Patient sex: M
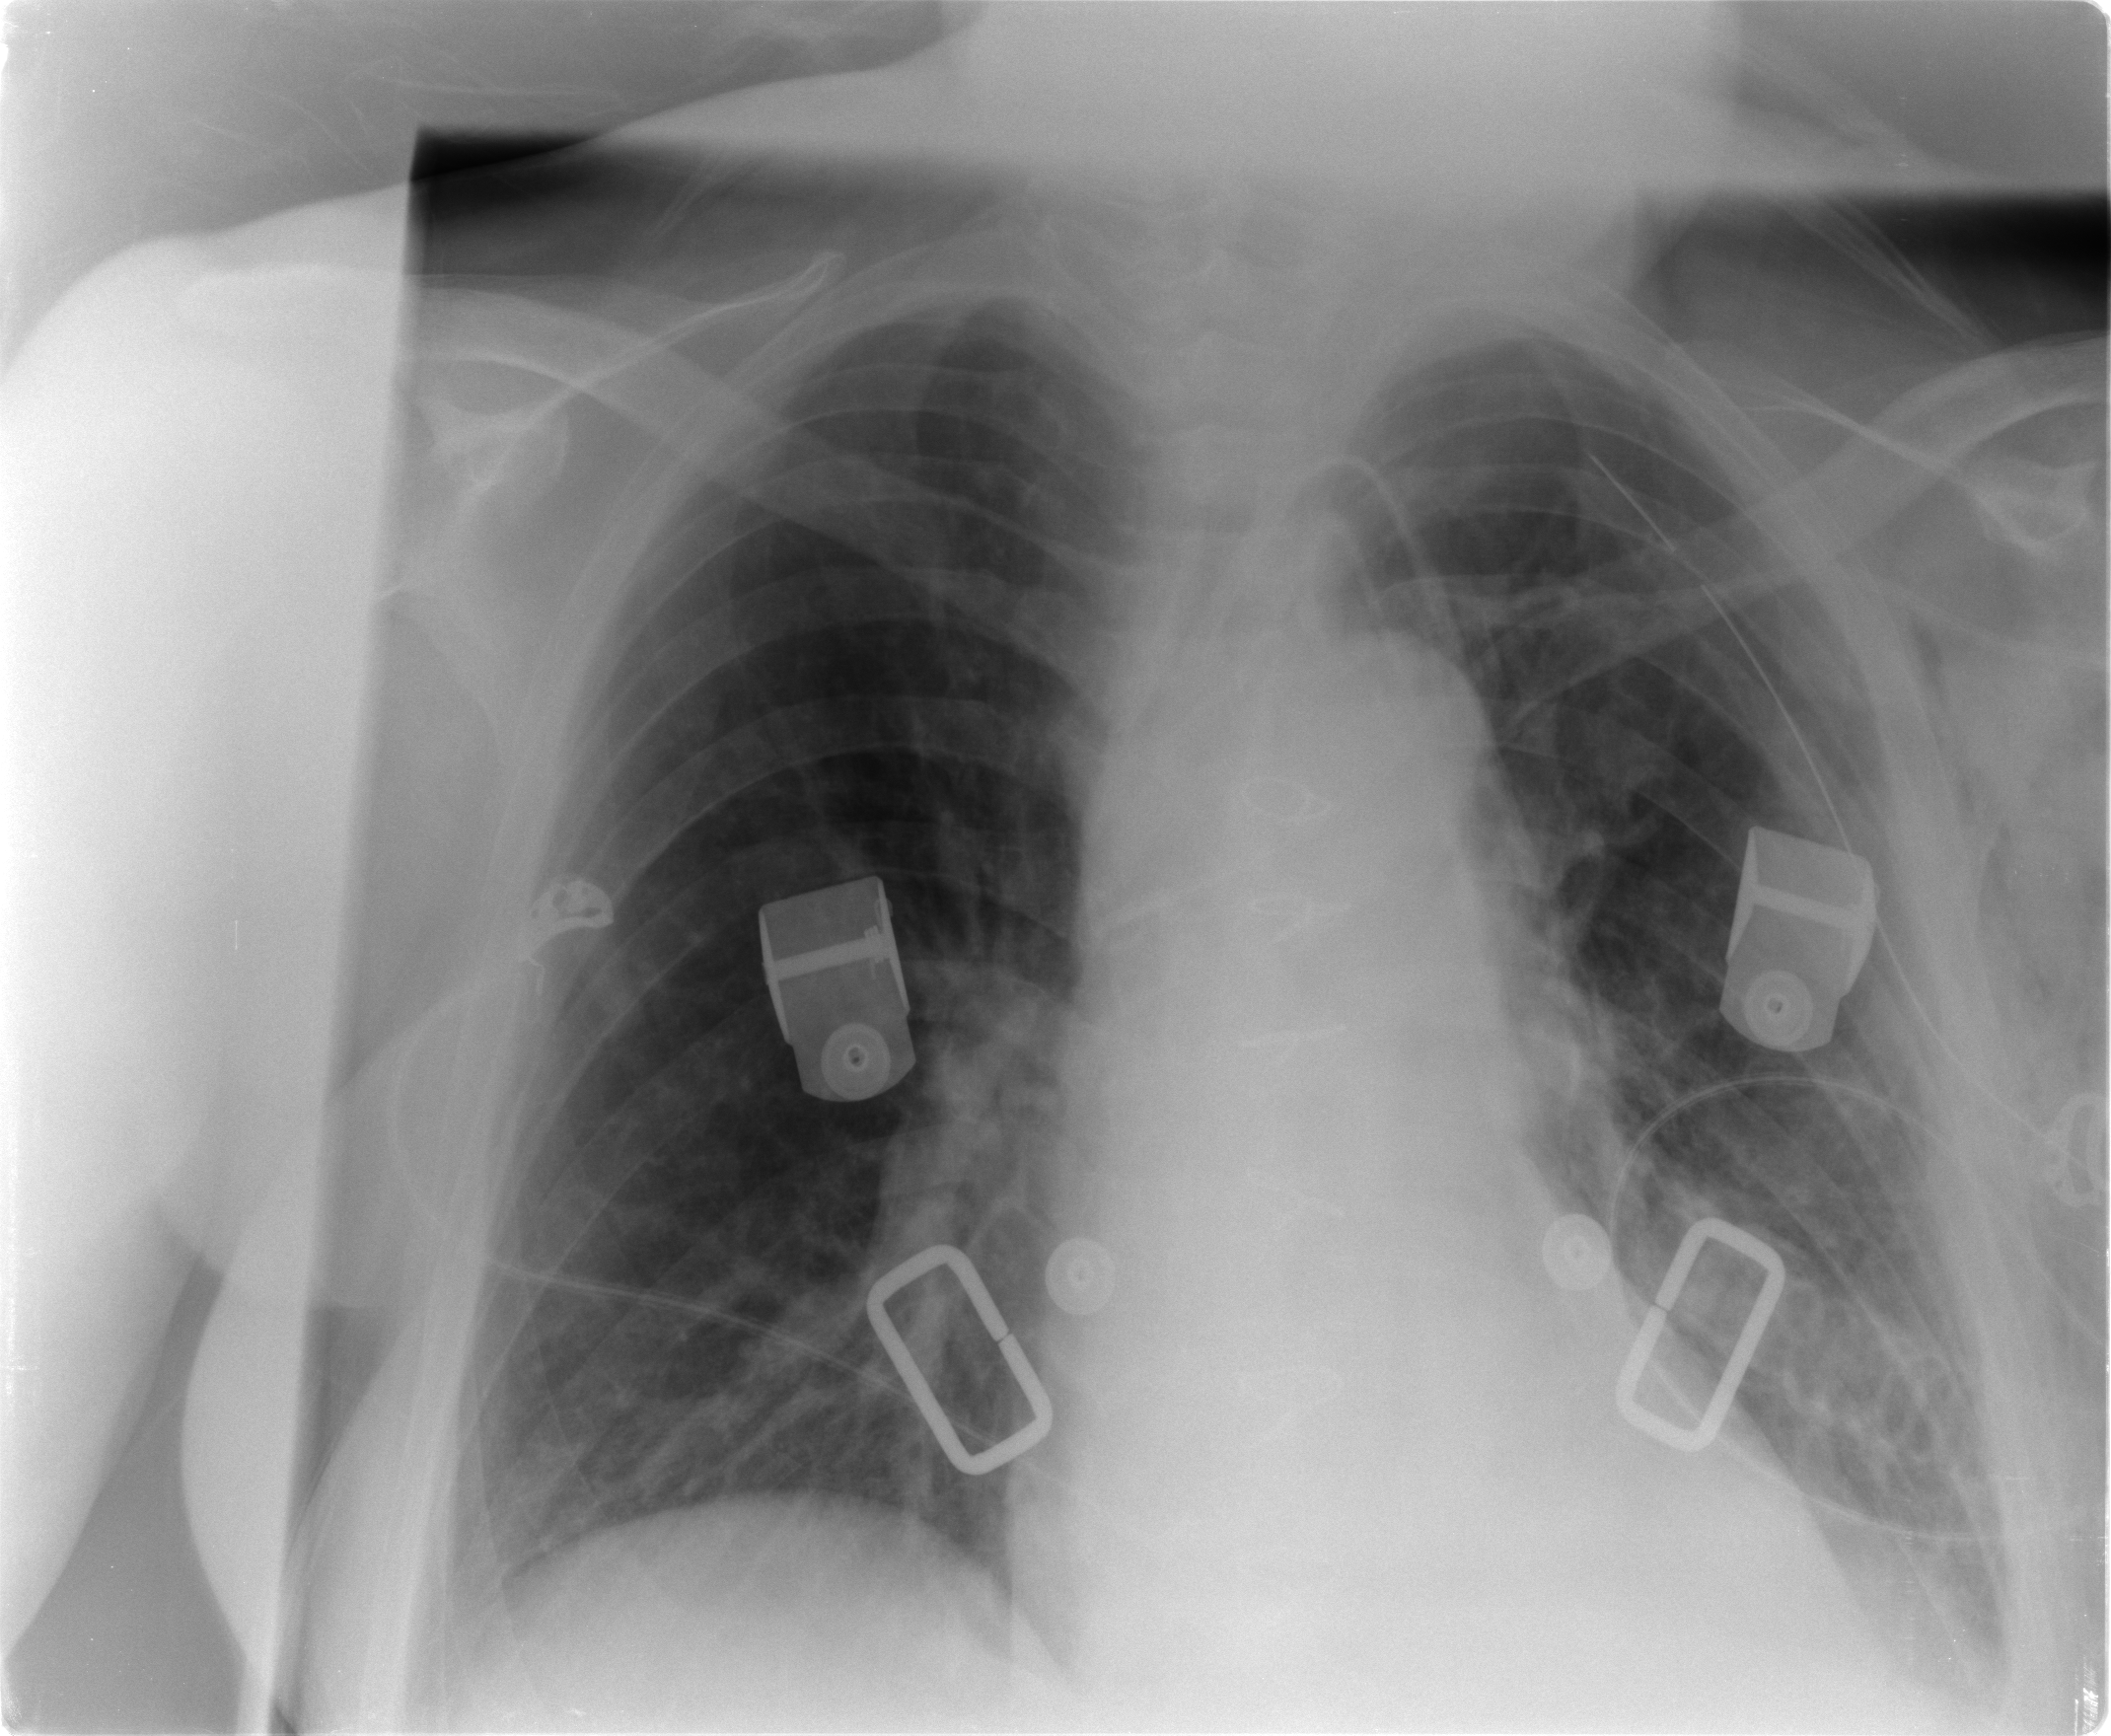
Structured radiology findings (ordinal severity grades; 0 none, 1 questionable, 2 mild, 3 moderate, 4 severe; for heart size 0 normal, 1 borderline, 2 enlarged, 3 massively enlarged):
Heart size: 2
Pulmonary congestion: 1
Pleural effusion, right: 0
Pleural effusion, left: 0
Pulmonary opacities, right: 0
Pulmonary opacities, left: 1
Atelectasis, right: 2
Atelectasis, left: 2